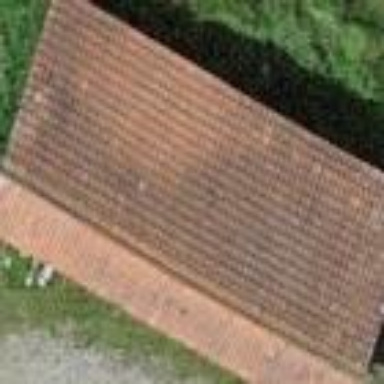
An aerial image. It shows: Rural barn.